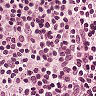
Metastatic tissue present: no